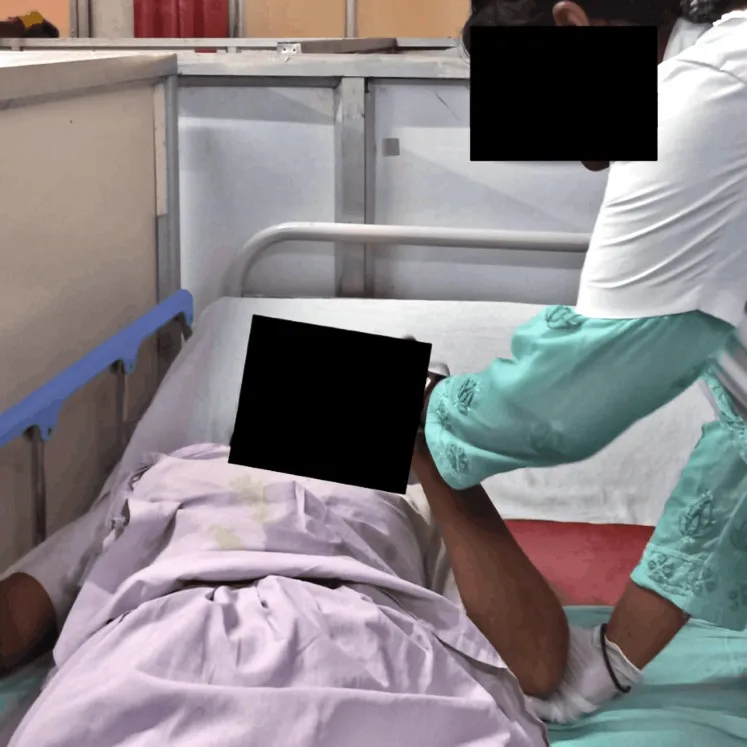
Therapist performing PNF in the upper limb. PNF: proprioceptive neuromuscular facilitation.
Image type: medical_photograph (skin_photograph)